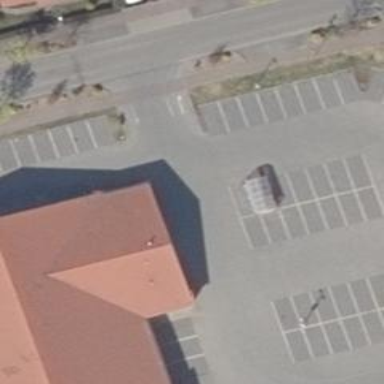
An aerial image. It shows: Road serving as parking aisle.